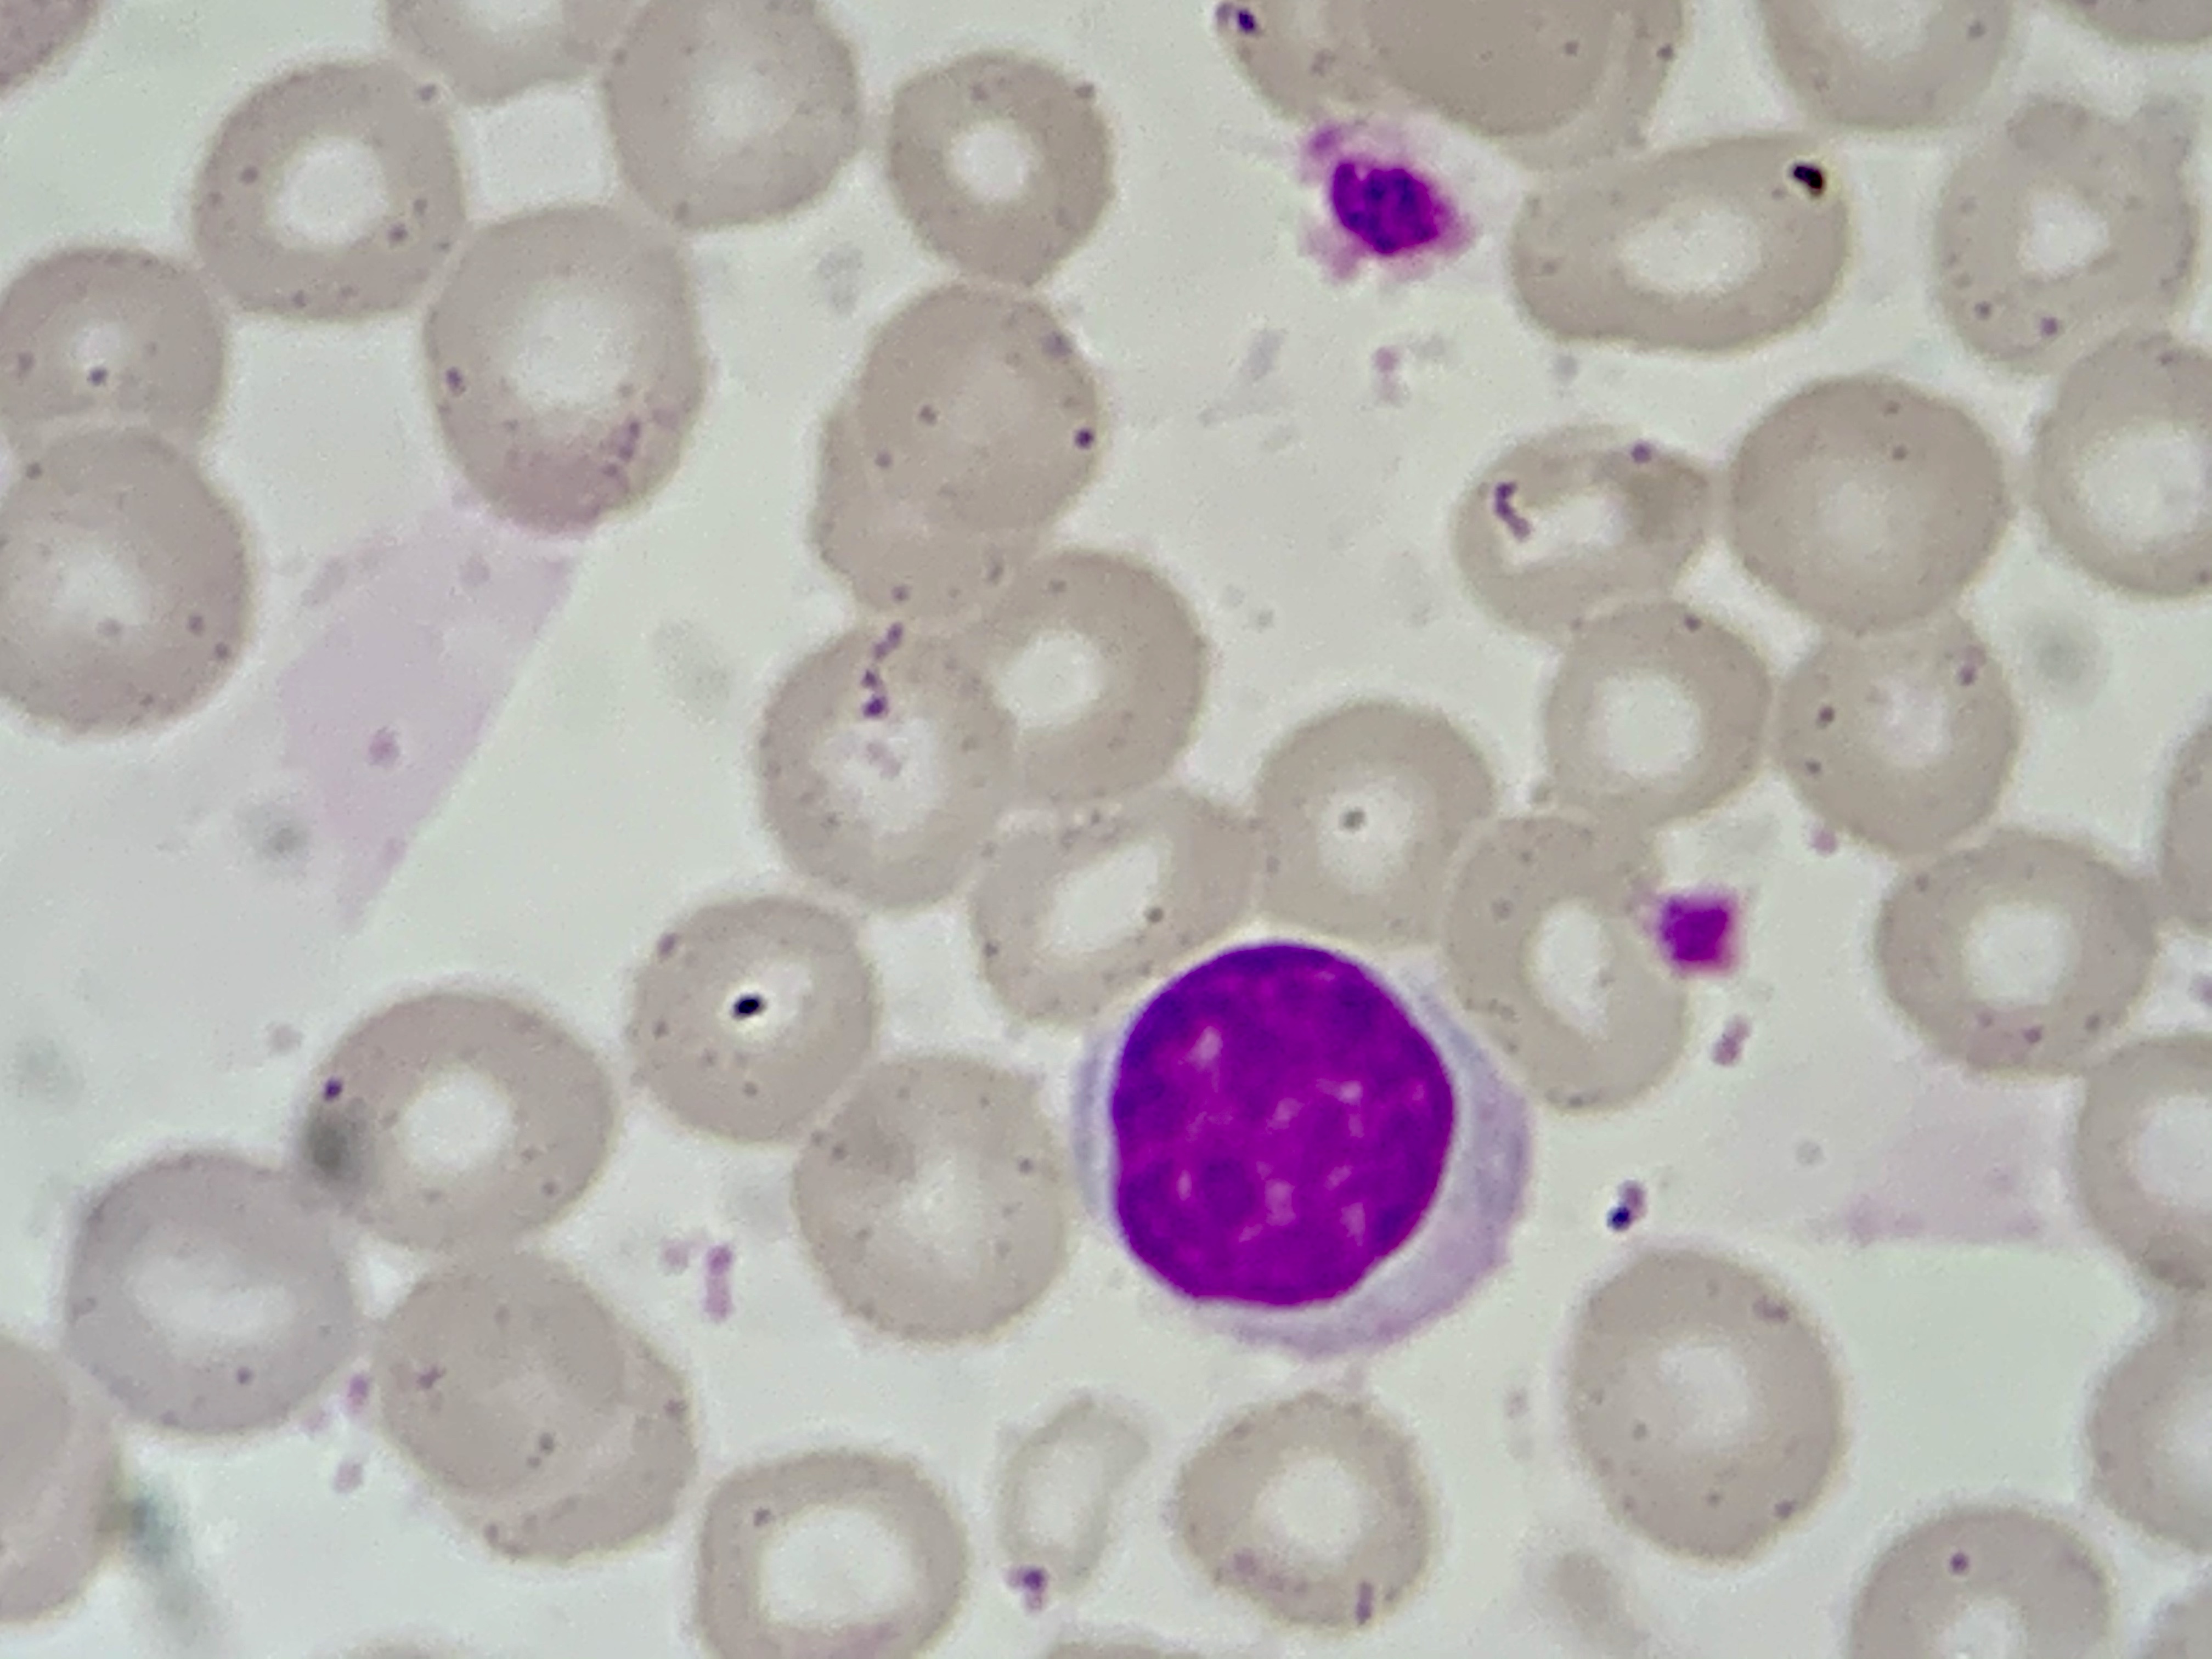
Cell type: LYMPHOCYTES